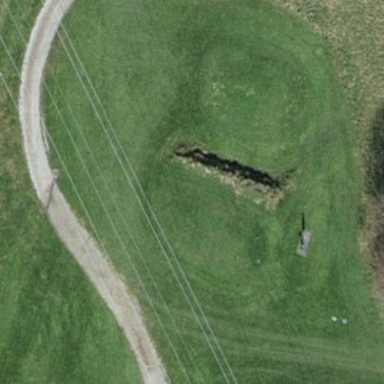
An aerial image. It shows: Grassy area designated as golf tee.